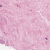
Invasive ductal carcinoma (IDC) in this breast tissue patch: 0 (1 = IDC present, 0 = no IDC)